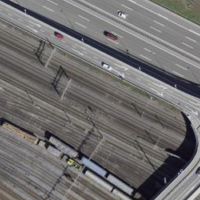
EUNIS habitat code: 57
Species observed at this site:
Columba livia